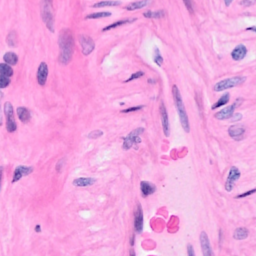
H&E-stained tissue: Breast